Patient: sex M, age 61
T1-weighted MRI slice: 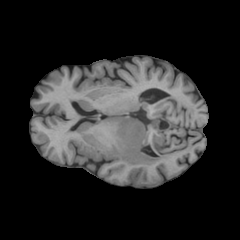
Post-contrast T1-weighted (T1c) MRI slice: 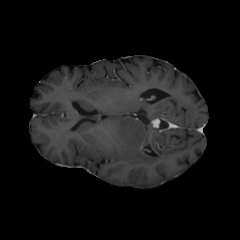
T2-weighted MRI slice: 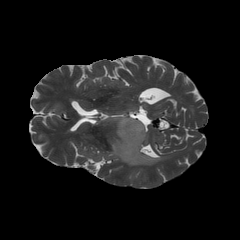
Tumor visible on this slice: yes
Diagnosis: Astrocytoma, IDH-wildtype
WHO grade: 3